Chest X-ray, PA view. Patient: 34 years old, sex F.
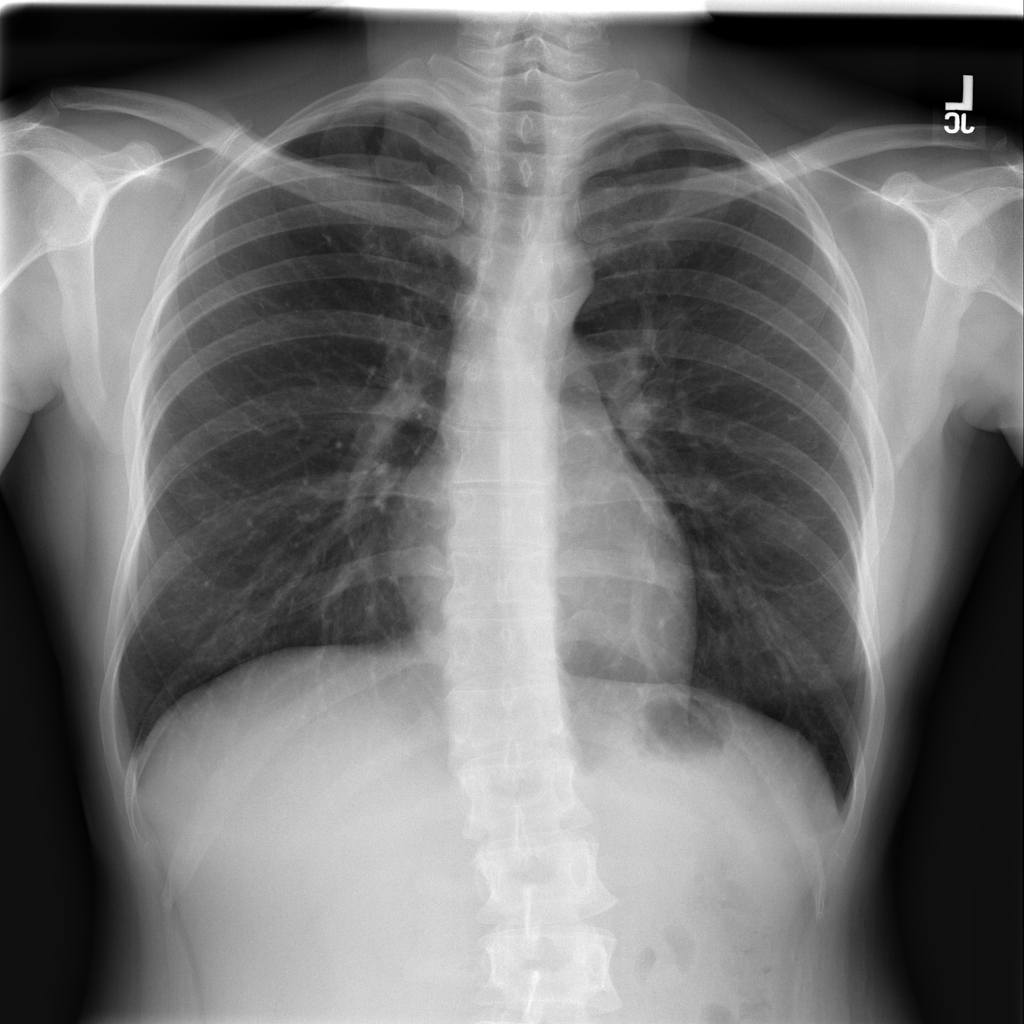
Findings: No Finding